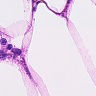
Metastatic tissue present: no